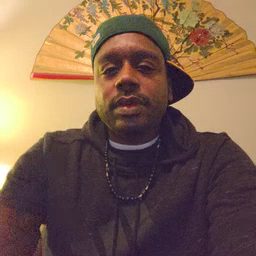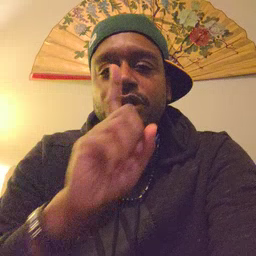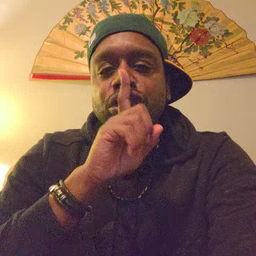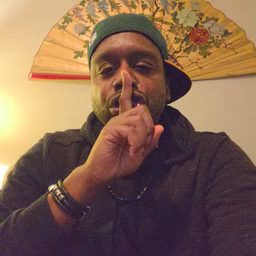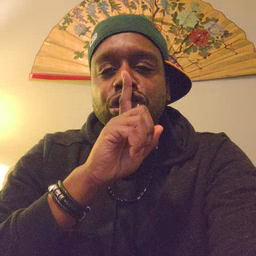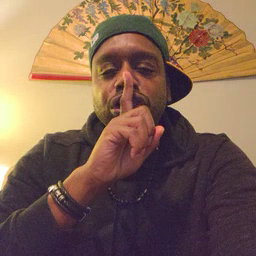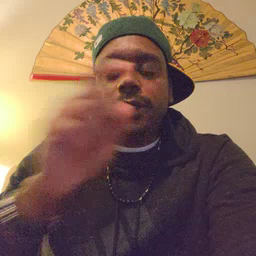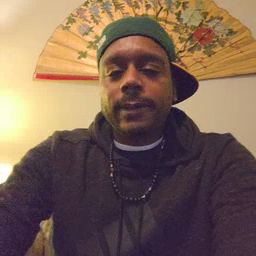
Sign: shhh